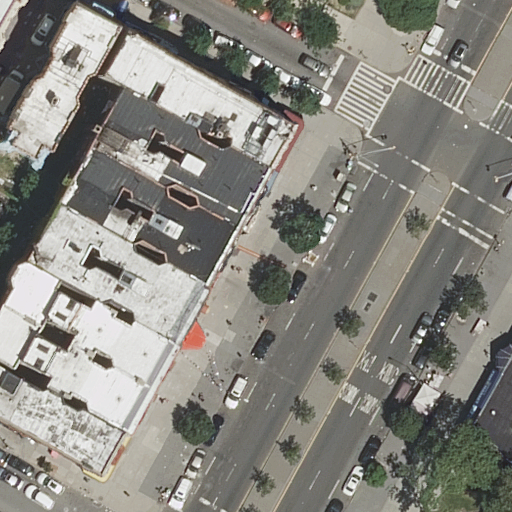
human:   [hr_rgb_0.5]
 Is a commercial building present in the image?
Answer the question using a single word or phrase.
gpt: no

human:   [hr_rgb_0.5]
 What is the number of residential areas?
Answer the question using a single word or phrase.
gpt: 1

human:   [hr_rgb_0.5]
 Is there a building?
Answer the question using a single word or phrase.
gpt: yes

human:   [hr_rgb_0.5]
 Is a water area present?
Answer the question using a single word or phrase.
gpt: no

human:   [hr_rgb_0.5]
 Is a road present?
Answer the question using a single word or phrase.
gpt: yes

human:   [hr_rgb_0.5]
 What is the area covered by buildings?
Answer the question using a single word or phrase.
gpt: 2899m2

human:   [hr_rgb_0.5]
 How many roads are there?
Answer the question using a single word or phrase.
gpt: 6

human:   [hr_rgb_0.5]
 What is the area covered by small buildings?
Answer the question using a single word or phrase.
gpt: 104m2

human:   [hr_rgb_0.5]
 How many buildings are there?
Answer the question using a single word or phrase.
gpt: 10

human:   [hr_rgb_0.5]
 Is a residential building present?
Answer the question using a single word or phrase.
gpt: yes

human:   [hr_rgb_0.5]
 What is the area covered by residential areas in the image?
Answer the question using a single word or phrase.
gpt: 99m2

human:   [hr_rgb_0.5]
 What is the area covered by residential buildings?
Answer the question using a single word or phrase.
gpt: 2899m2

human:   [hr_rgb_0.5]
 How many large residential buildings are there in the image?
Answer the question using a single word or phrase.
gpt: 0

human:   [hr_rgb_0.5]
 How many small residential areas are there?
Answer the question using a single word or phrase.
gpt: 1

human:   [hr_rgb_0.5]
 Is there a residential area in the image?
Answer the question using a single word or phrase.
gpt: yes

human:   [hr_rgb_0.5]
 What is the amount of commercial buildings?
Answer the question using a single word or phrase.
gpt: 0

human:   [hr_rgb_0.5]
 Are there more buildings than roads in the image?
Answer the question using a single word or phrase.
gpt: yes

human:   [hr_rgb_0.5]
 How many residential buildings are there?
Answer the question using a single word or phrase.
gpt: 10

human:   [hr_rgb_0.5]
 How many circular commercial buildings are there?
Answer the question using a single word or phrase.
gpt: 0

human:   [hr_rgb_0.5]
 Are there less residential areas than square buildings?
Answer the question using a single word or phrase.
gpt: no

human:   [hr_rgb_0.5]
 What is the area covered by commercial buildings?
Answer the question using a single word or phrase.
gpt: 0m2

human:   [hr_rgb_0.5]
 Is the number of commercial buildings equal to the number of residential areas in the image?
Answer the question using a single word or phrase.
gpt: no

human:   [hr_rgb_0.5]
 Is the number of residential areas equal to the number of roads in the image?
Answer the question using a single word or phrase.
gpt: no

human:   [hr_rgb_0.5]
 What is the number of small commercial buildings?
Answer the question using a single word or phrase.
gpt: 0

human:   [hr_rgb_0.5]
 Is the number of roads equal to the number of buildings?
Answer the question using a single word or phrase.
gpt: no

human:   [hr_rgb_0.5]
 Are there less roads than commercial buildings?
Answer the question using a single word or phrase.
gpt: no

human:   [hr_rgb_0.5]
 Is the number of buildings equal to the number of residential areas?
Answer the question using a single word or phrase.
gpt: no

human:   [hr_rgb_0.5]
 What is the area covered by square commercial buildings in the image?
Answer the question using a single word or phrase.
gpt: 0m2

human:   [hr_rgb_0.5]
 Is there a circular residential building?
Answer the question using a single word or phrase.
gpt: no

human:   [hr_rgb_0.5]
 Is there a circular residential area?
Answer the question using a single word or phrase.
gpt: no

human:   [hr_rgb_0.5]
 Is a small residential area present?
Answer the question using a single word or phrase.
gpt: yes

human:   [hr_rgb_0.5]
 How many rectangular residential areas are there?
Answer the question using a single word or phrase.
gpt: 1

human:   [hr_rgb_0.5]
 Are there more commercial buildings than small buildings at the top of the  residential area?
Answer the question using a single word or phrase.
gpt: no

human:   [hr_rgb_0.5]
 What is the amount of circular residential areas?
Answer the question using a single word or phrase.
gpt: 0

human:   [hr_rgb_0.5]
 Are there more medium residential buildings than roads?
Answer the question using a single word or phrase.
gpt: yes

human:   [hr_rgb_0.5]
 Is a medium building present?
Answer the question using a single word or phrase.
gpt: yes

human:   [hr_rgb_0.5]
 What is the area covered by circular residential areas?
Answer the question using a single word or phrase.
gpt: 0m2

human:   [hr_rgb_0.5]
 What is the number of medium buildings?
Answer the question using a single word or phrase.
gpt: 8

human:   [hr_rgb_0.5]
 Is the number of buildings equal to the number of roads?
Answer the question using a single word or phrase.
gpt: no

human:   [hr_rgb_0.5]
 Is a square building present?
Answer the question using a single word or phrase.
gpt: no

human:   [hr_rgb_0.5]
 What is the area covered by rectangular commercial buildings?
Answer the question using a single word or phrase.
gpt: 0m2

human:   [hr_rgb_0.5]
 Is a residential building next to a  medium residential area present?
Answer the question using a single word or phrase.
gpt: no

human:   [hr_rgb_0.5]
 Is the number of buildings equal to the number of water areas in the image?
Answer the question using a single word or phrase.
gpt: no

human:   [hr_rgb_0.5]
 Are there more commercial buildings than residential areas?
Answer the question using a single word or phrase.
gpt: no

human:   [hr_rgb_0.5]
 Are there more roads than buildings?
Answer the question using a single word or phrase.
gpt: no

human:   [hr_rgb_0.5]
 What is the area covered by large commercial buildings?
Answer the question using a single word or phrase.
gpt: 0m2

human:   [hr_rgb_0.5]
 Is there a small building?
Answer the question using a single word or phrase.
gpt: yes

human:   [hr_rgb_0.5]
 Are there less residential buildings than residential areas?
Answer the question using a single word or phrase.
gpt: no

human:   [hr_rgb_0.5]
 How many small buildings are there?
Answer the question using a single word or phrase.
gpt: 2

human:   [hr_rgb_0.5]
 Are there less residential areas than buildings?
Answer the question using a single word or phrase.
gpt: yes

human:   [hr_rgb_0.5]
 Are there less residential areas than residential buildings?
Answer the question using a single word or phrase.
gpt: yes

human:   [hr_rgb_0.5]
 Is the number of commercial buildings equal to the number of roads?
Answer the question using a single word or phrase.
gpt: no

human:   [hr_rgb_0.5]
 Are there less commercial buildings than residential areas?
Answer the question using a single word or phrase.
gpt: yes

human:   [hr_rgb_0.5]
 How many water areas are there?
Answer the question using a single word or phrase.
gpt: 0

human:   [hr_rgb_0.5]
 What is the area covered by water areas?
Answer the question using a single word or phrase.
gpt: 0m2

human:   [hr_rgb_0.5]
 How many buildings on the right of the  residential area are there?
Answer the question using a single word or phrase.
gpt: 0

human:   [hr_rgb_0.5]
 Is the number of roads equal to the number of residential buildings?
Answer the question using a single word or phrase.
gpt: no

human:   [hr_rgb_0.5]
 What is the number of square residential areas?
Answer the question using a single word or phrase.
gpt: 0

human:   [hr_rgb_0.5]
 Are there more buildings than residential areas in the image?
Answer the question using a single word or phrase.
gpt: yes

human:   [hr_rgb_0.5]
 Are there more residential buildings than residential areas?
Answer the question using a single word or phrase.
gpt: yes

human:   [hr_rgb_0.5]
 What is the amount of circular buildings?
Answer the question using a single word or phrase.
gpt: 0

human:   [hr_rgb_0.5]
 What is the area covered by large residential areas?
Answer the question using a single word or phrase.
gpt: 0m2

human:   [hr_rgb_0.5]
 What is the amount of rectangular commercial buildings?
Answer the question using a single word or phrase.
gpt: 0

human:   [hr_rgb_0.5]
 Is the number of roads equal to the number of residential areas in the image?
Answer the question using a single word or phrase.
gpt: no